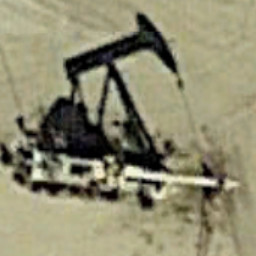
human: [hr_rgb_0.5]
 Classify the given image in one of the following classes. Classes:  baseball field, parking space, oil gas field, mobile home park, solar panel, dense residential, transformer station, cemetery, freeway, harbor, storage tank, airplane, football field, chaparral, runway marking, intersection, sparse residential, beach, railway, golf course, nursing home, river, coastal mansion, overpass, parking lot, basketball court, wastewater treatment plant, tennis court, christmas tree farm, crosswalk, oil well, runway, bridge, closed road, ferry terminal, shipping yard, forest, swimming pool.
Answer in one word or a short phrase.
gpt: oil well